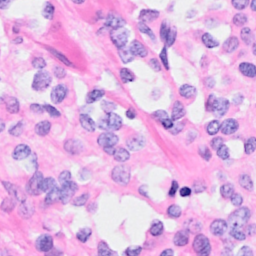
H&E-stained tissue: Breast